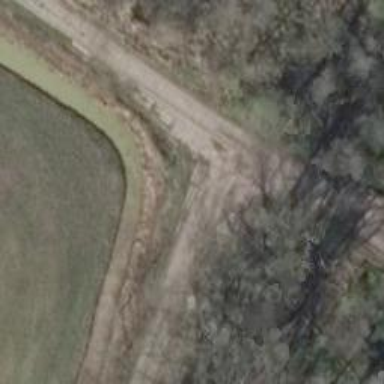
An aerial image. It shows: Track road with grade1 tracktype. The road has concrete lanes.